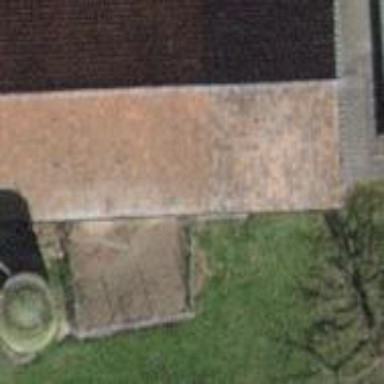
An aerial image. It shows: Shed.